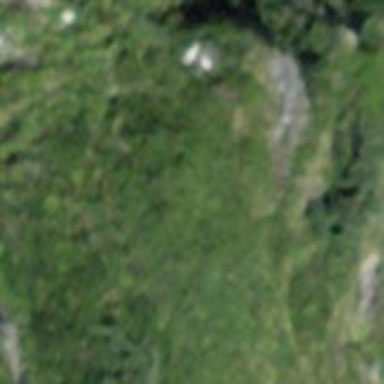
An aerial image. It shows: Cliff in nature.